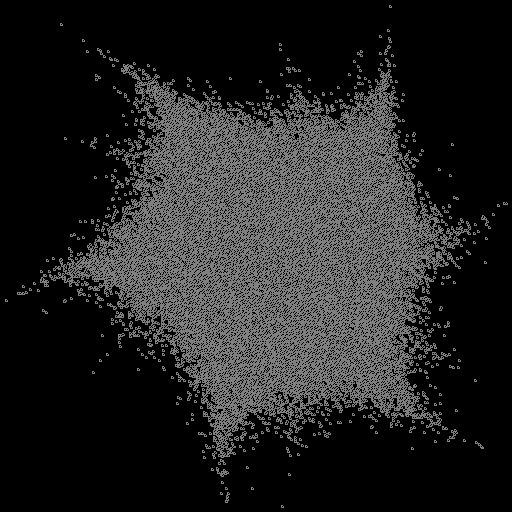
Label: bedder